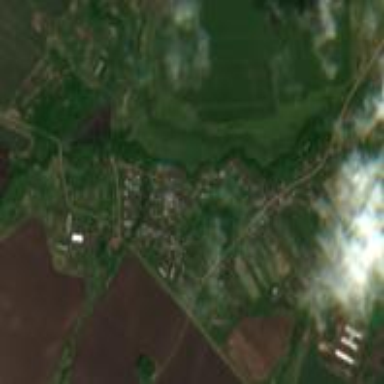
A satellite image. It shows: Village.